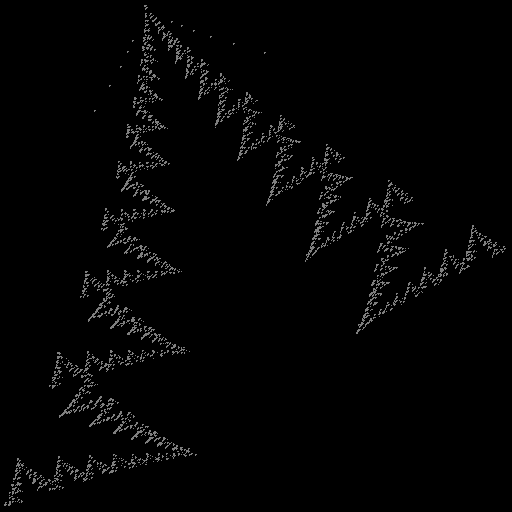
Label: zigzag